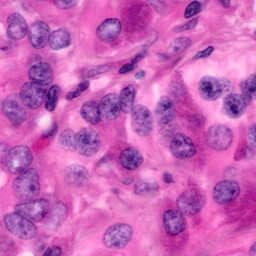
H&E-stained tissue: Pancreatic